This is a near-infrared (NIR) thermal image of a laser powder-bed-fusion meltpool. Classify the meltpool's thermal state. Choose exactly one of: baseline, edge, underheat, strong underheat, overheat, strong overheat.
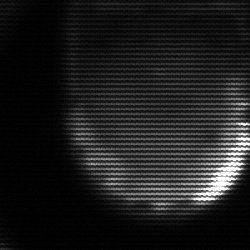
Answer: edge